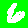
Digit: 6